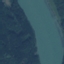
Label: River